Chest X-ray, PA view. Patient: 20 years old, sex M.
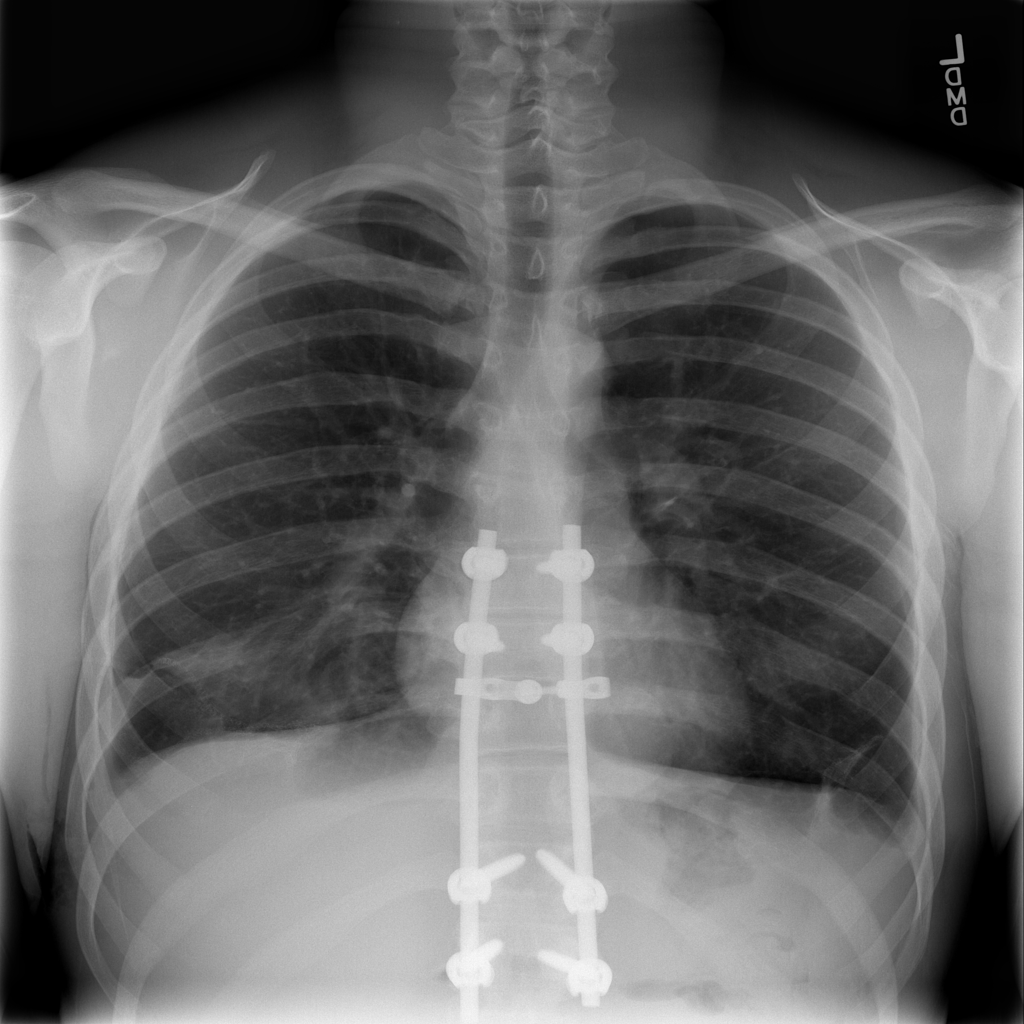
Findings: Atelectasis